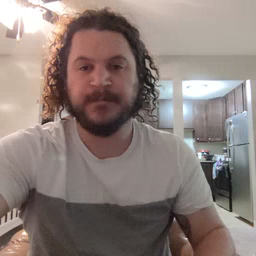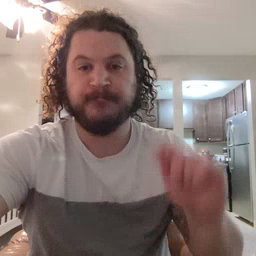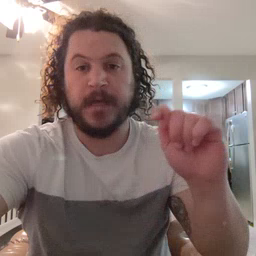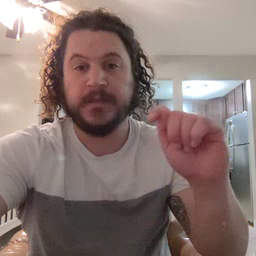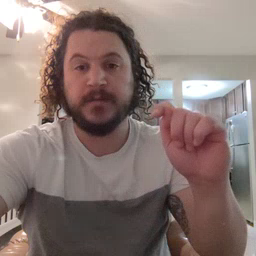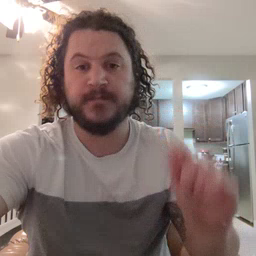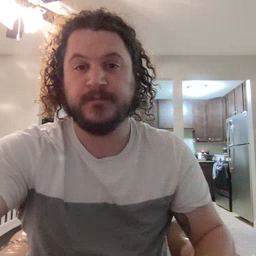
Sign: potty